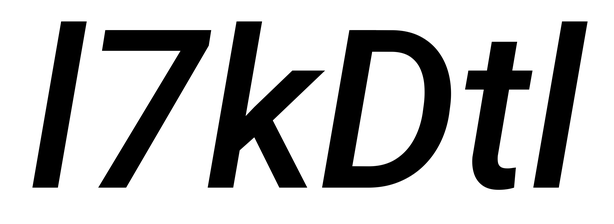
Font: Roboto-Italic_Medium_Italic